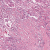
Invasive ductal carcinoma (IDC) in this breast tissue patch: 1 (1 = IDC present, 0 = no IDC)